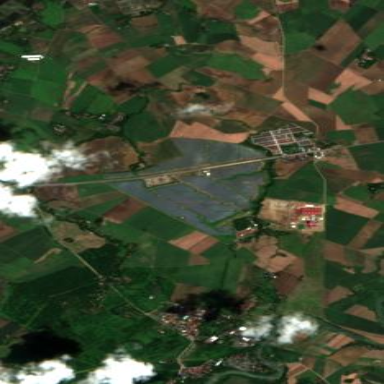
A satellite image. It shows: Solar photovoltaic panel power plant generating electricity.